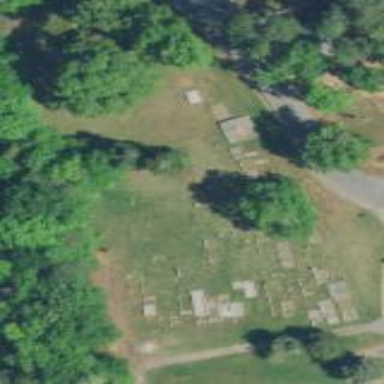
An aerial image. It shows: Cemetery.